Question: I have two halves of a card, I need to animate the card opening. So thus, I need to rotate the card's front around the leftmost point of that piece, not the centre, obtaining code to "rotate around a point" yields poor results:
'''
//geometry for each half
var geometry1 = new THREE.PlaneGeometry( 10, 15 );
//rotation, offset by half width
...
else if (e.keyCode == '87'){
openAng+=0.1;
rotCusAxis(card, new THREE.Vector3( -5, 0, 0 ),new THREE.Vector3(0,1,0),openAng,false);
}
...
function rotCusAxis(obj, point, axis, theta, pointIsWorld){
pointIsWorld = (pointIsWorld === undefined)? false : pointIsWorld;
if(pointIsWorld){
obj.parent.localToWorld(obj.position); // compensate for world coordinate
}
obj.position.sub(point); // remove the offset
obj.position.applyAxisAngle(axis, theta); // rotate the POSITION
obj.position.add(point); // re-add the offset
if(pointIsWorld){
obj.parent.worldToLocal(obj.position); // undo world coordinates compensation
}
obj.rotateOnAxis(axis, theta); // rotate the OBJECT
}
'''

What alternative way could I do to fix this?
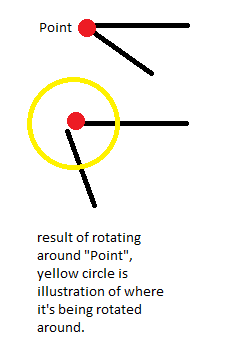
Answer: You're on the right track. The "subtract, rotate, add" pattern is correct. But three.js provides some nice convenience functions to make performing these tasks a lot easier.
For more information, check out this answer: <URL>
'''
const W = window.innerWidth
const H = window.innerHeight
const renderer = new THREE.WebGLRenderer({
antialias: true
})
renderer.setSize(W, H)
renderer.setClearColor(0xfafafa)
document.body.appendChild(renderer.domElement)
const scene = new THREE.Scene()
const camera = new THREE.PerspectiveCamera(28, W / H, 50, 150)
camera.position.set(0, 25, 100)
camera.lookAt(scene.position)
scene.add(camera)
const light = new THREE.DirectionalLight(0xffffff, 1)
light.position.z = -1
camera.add(light)
const cardGeo = new THREE.PlaneBufferGeometry(15, 25)
const leftMat = new THREE.MeshLambertMaterial({
color: "orange",
side: THREE.DoubleSide
})
const rightMat = new THREE.MeshLambertMaterial({
color: "blue",
side: THREE.DoubleSide
})
const left = new THREE.Mesh(cardGeo, leftMat)
left.position.x = -7.5
const right = new THREE.Mesh(cardGeo, rightMat)
right.position.x = 7.5
scene.add(left)
scene.add(right)
function render() {
renderer.render(scene, camera)
}
const rotateCard = (function(){
const hingeAxis = new THREE.Vector3(0, 1, 0)
let angle = 0
let direction = 1
let motion = 0
return function(){
// For me, the pivot point is at the origin.
// See https://stackoverflow.com/questions/42812861/three-js-pivot-point/42866733#42866733
// for non-origin pivot points
motion = 0.025 * direction
left.position.applyAxisAngle(hingeAxis, motion) // rotate position
left.rotateOnAxis(hingeAxis, motion) // rotate object
if(angle + motion <= 0 || angle + motion >= Math.PI){
direction *= -1
}
angle += motion
}
})()
const axis = new THREE.Vector3(0, 1, 0)
function animate(){
requestAnimationFrame(animate)
camera.position.applyAxisAngle( axis, 0.005 )
camera.lookAt( scene.position )
rotateCard()
render()
}
animate()
'''
'''
html,
body {
margin: 0;
padding: 0;
}
'''
'''
<script src="https://cdnjs.cloudflare.com/ajax/libs/three.js/106/three.min.js"></script>
'''